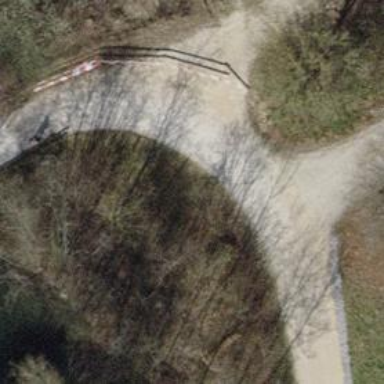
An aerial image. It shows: Unpaved service road.